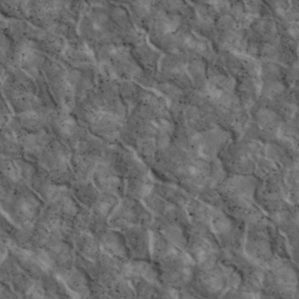
Label: non_frost